Aerial crown-view tile of a tropical tree (Barro Colorado Island, Panama), acquired 20250124:
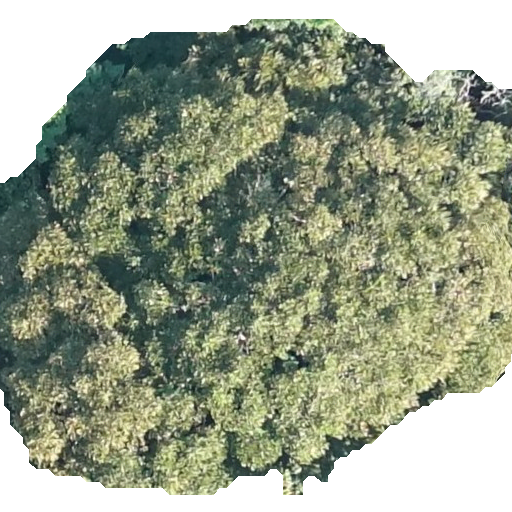
Species: Dipteryx oleifera
GBIF accepted scientific name: Dipteryx oleifera
Crown area: 312.593 m²